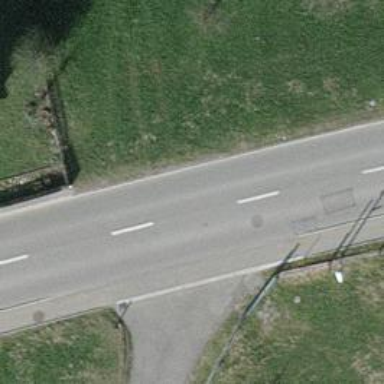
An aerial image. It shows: Tertiary road.